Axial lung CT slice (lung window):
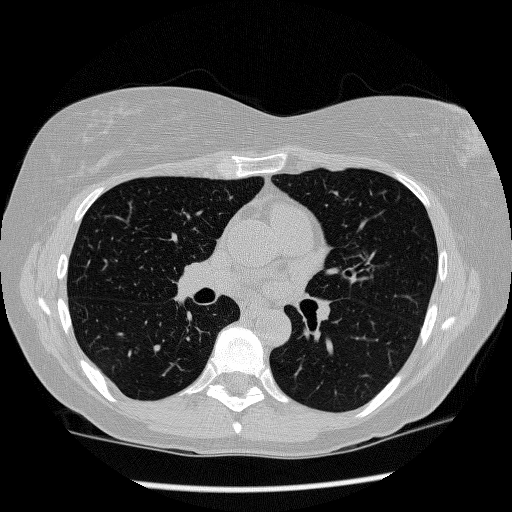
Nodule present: no